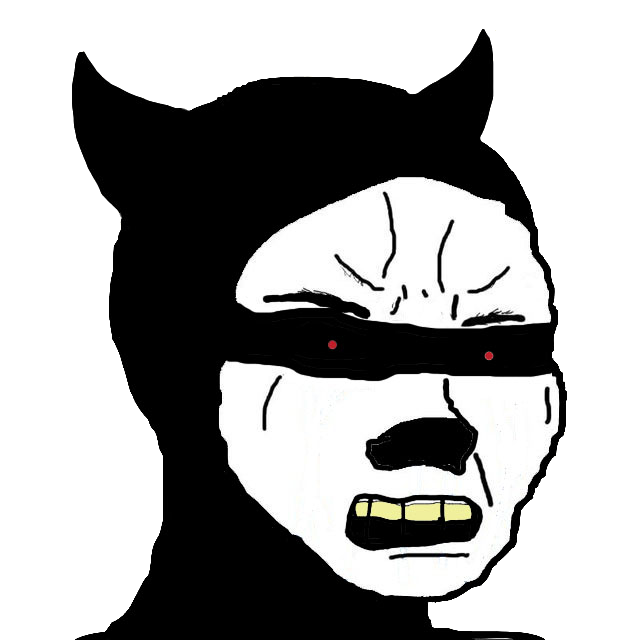
Label: 5_Crying_Wojak